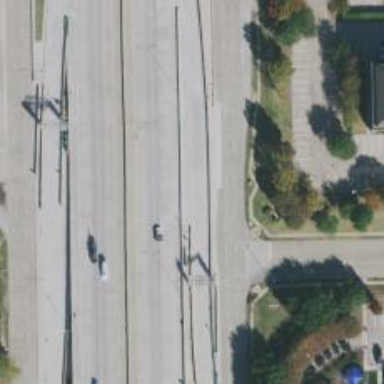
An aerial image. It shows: Toll gantry on the road.